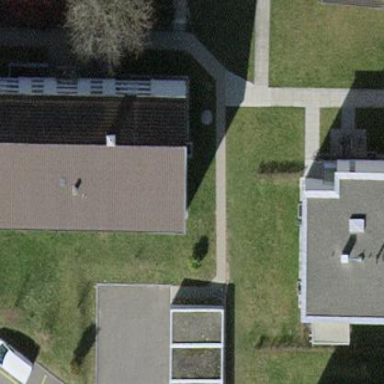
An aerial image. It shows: Building with gabled roof.